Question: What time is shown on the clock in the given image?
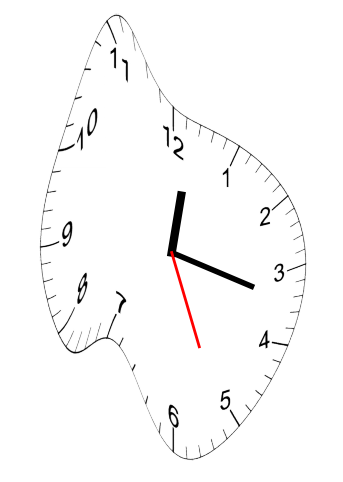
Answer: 12:17:26